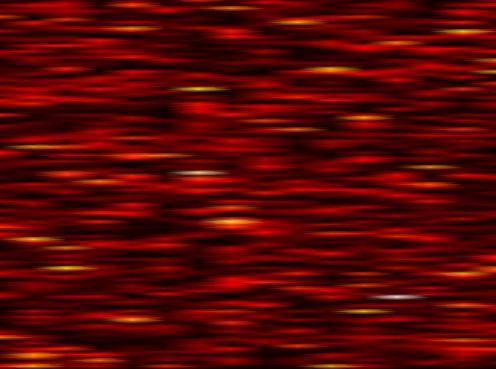
Label: FOFDM